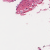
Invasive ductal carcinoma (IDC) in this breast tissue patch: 0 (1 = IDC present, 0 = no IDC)